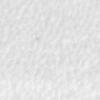
Label: no_change